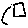
Label: square